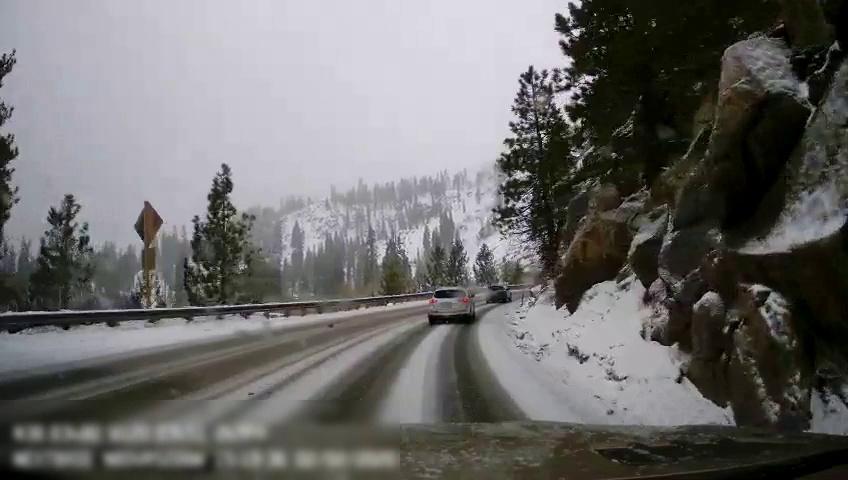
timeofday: Day
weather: Snowy
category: Drivable Space
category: Vehicles | Car
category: Vehicles | Car